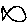
Label: fish